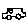
Label: car